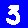
Digit: 3